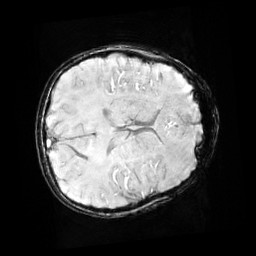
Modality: SWI
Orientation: axial
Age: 11
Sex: male
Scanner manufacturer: siemens
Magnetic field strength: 3 T
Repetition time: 0.027 s
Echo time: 0.02 s